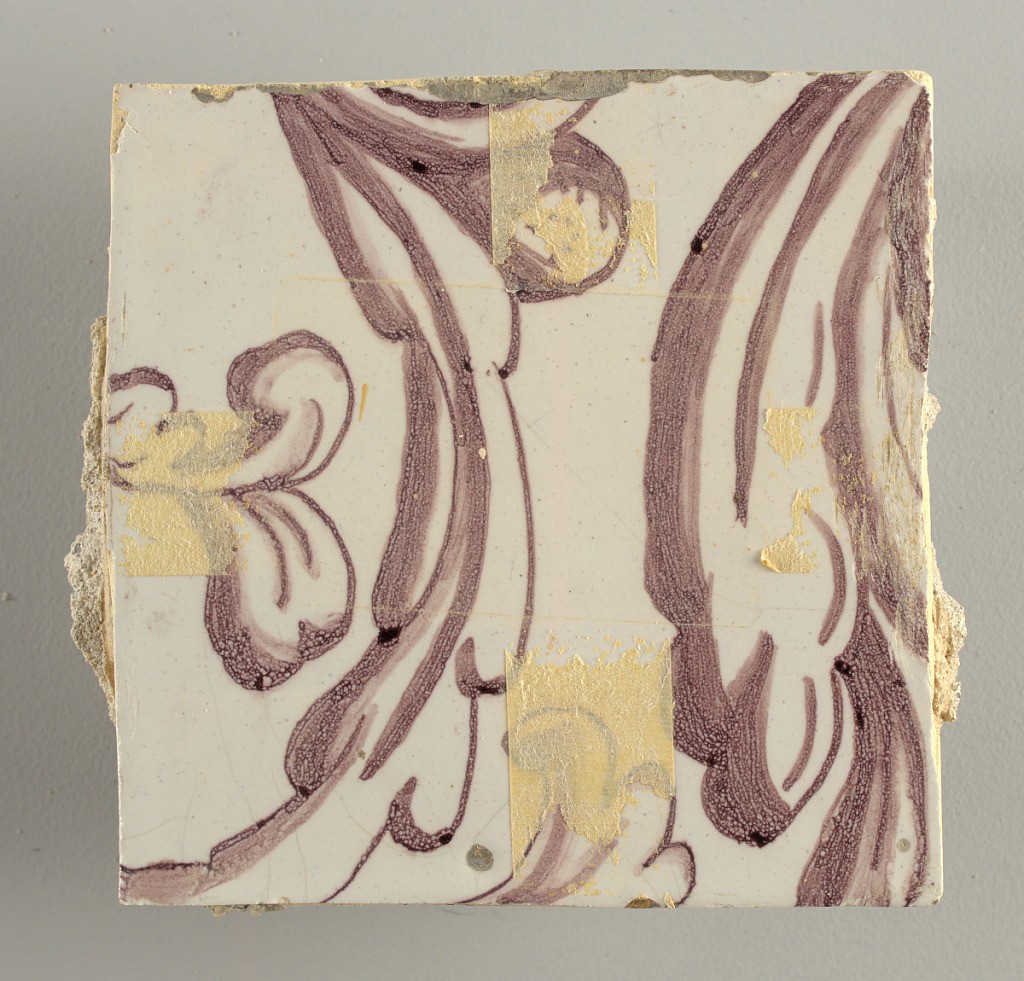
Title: Wall facing
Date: ca. 1725
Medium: tin-glazed earthenware, underglaze
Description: Two vertical rectangles, twenty-three tiles high.  A) Nine tiles wide at top; seven tiles wide at bottom.  B) Ten and one-half tiles wide.

Arabesque design of foliage.  A) with centered figure of Justice under a canopy.  B) with centered urn.